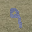
Label: 9